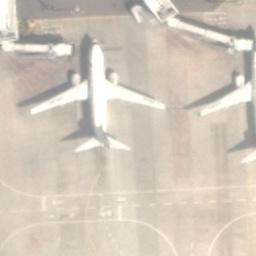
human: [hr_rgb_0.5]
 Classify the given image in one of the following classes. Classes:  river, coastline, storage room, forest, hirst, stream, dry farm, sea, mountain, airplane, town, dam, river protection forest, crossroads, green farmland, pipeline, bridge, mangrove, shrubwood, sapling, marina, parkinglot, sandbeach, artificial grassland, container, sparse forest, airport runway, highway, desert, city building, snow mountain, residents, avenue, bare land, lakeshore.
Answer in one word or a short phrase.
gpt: airplane